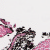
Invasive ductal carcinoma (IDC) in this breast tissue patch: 0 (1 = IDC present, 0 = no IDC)